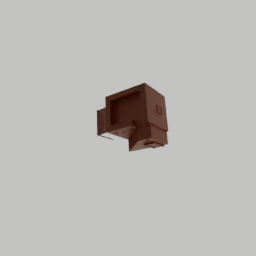
Label: architecture